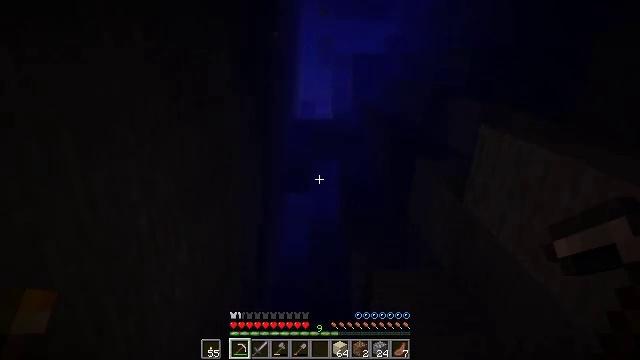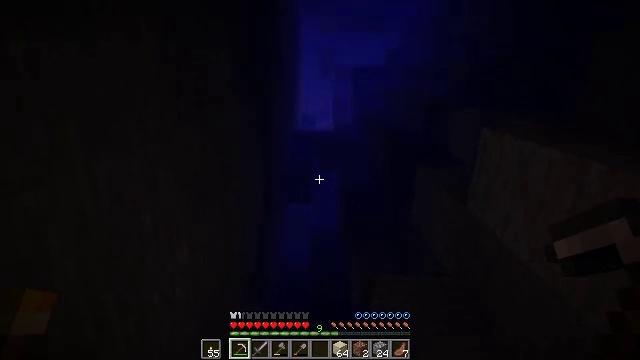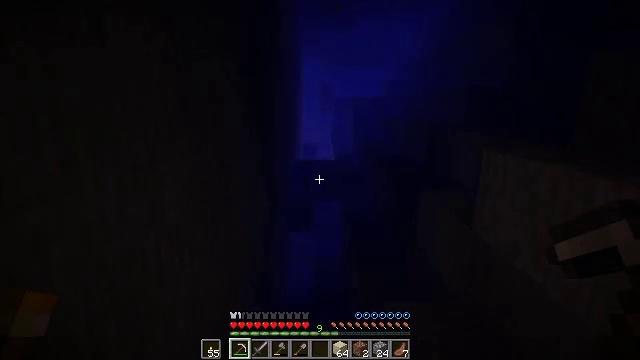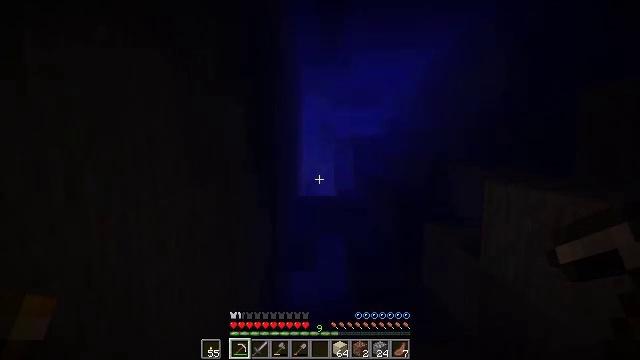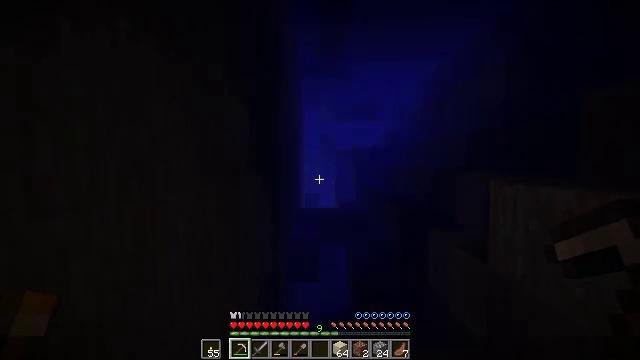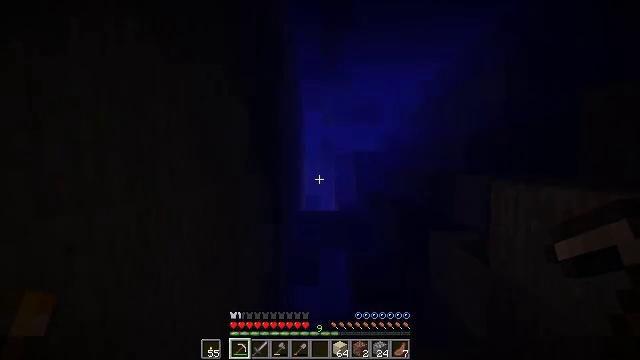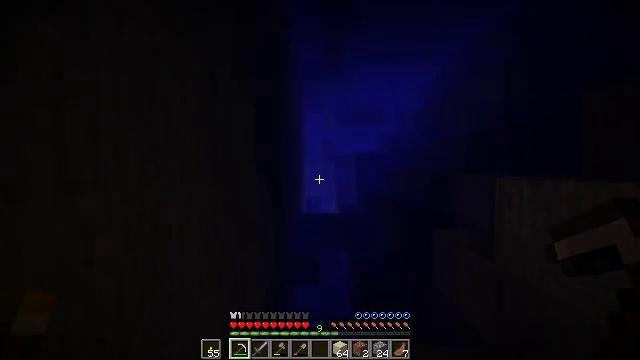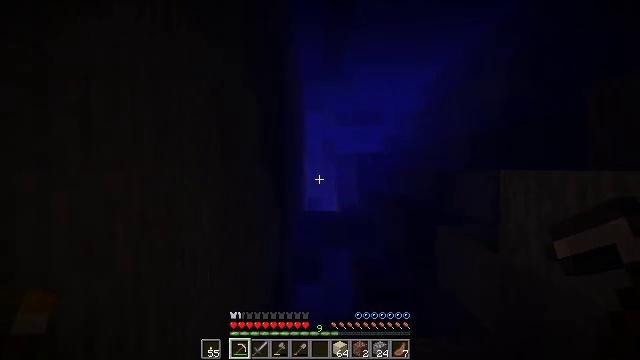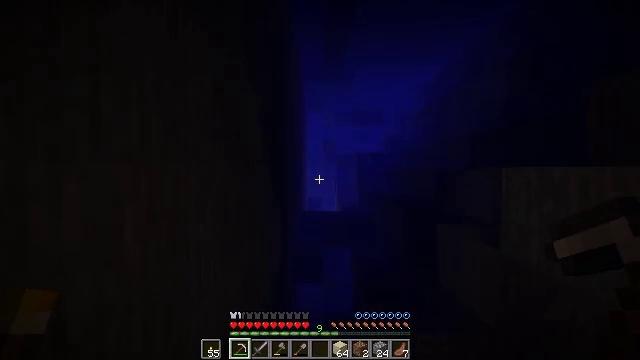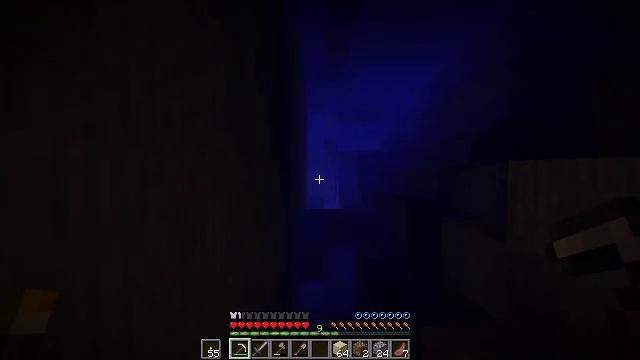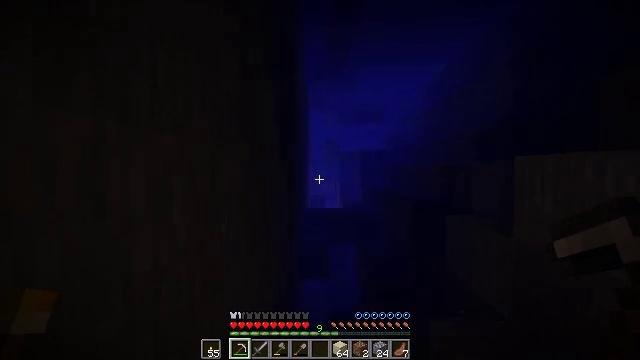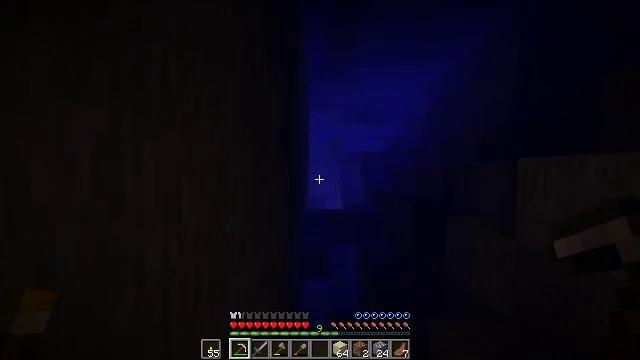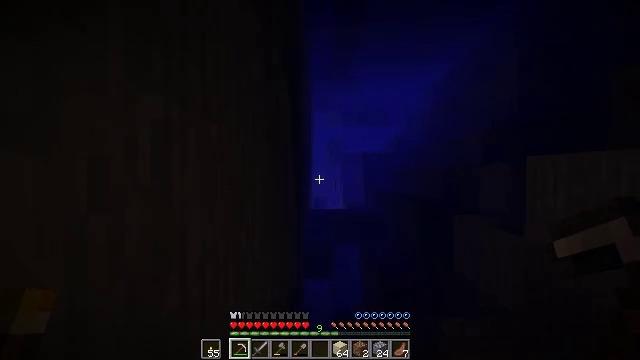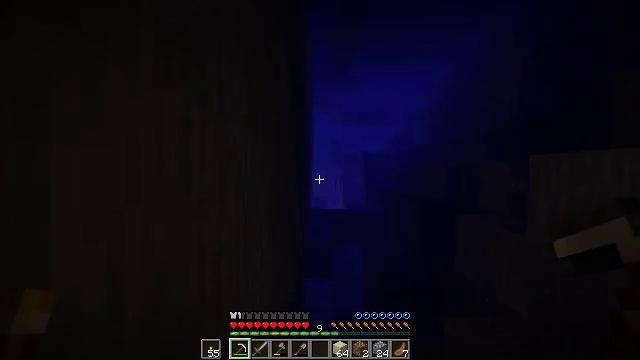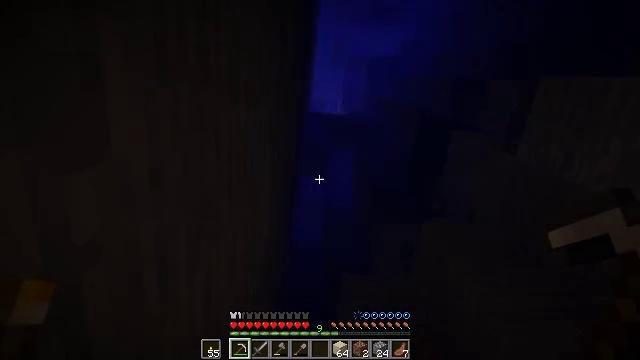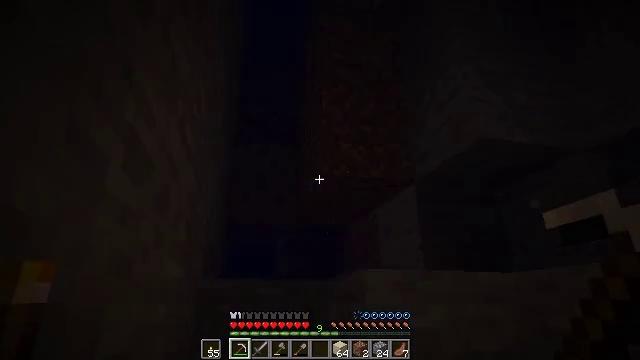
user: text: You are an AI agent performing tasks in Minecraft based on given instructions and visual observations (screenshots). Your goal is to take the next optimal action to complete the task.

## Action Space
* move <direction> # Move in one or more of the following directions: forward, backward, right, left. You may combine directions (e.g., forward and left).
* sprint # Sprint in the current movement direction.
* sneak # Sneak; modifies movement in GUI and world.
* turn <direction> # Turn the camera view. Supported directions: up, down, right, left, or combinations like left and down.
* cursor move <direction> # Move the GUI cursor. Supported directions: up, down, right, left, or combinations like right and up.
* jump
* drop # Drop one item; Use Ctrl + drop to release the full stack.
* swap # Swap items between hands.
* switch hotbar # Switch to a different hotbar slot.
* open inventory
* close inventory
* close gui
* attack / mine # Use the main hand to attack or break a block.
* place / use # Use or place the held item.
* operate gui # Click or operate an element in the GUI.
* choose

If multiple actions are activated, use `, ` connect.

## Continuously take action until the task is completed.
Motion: motion action
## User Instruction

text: Destroy the oak door to retrieve it.
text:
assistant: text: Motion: move forward and move left, turn up
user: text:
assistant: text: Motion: move forward and move left, turn up
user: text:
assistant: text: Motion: move forward and move left, turn left and up
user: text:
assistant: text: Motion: move forward and move left, turn up
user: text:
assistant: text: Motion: move forward and move left
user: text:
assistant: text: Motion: move forward and move left
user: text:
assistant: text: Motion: move forward and move left
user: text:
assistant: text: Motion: move left
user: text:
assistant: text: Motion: move left
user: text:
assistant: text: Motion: move left
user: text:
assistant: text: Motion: move left
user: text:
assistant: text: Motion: move left
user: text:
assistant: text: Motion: move left, sneak
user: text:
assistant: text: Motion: move left, sneak, turn right and down
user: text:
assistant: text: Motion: move left, sneak, turn right and down
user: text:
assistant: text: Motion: move left, sneak, turn right and down
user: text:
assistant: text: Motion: sneak, turn right and down
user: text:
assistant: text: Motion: sneak, turn right and down
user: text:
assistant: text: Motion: sneak, turn right and down
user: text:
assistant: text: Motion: sneak, turn right
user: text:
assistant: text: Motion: sneak, turn right
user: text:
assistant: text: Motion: sneak
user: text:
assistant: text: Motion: sneak
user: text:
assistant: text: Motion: move forward, sneak
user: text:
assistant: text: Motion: move forward, sneak
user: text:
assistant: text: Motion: move forward, sneak
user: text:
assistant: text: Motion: move forward and move left, sneak, turn left and up
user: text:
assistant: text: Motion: move forward and move left, sneak, turn left and up
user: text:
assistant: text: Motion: move forward and move left, sneak, turn left and up
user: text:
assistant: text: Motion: move forward and move left